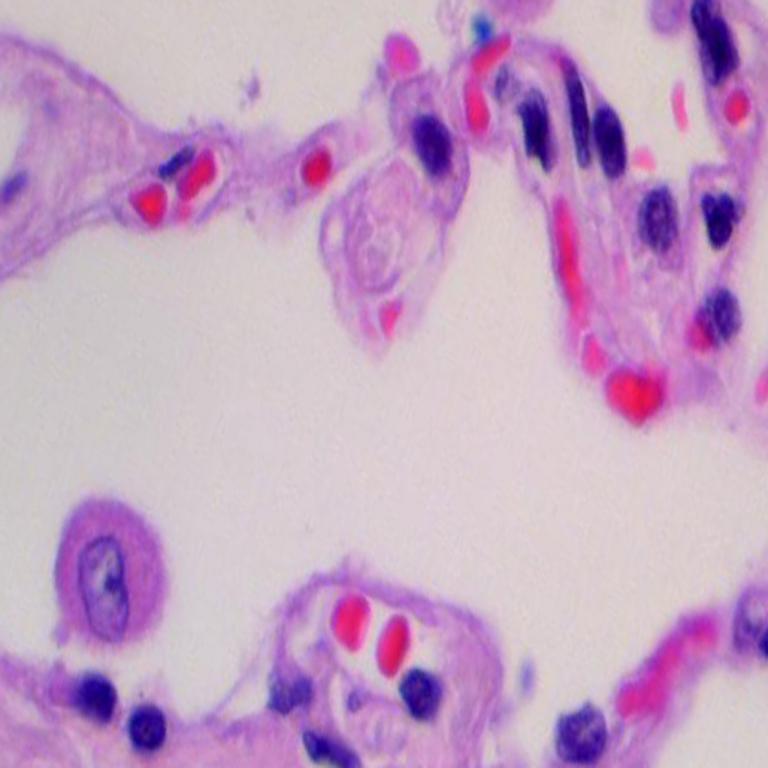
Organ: lung
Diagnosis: benign